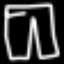
Label: pants